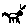
Label: cat